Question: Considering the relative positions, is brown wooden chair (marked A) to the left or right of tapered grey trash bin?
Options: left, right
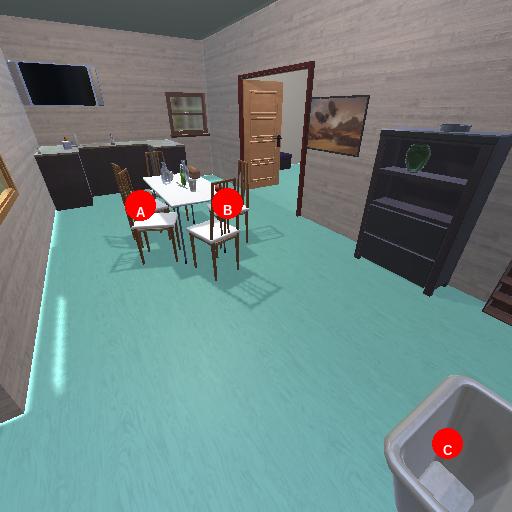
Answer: left